Field crop: tomato
Growth stage: 2
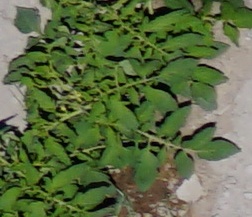
Species: tomato